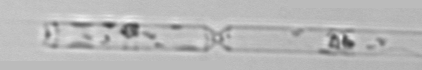
Label: Cerataulina_pelagica